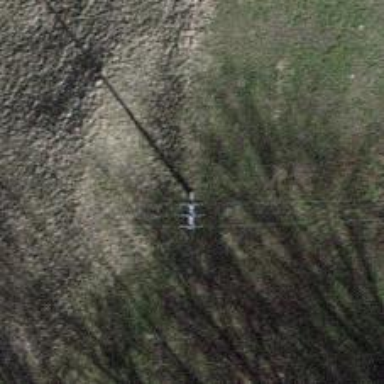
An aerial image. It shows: Power pole.